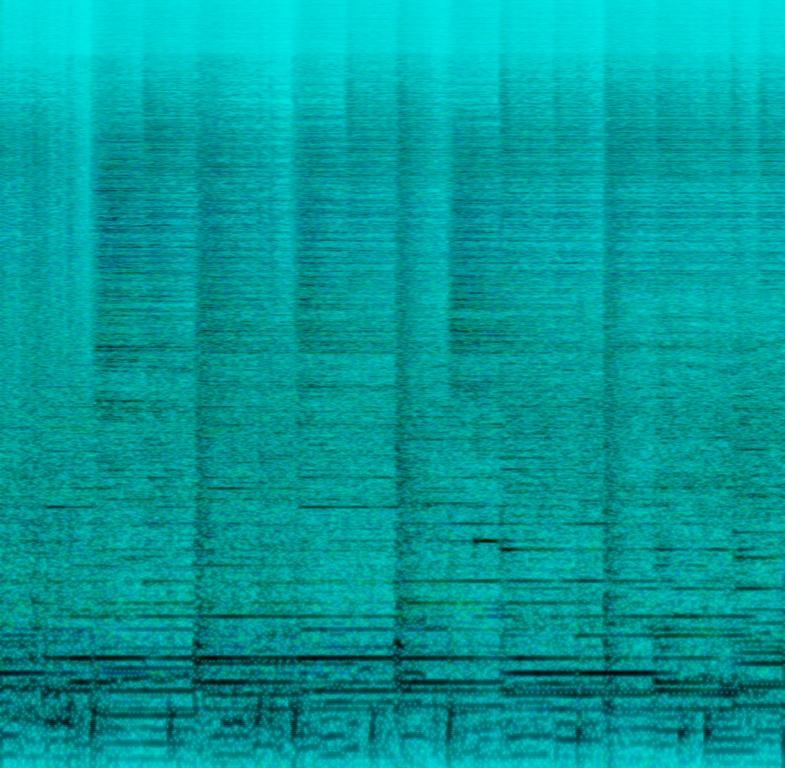
The low quality recording features a live performance of a R&B song that consists of muffled male vocal singing over groovy bass guitar, mellow synth keys melody and energetic drums. There are some crowd noises in the background. The recording is noisy, as it was probably recorded with a phone, but it sounds energetic, passionate and emotional.